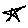
Label: star